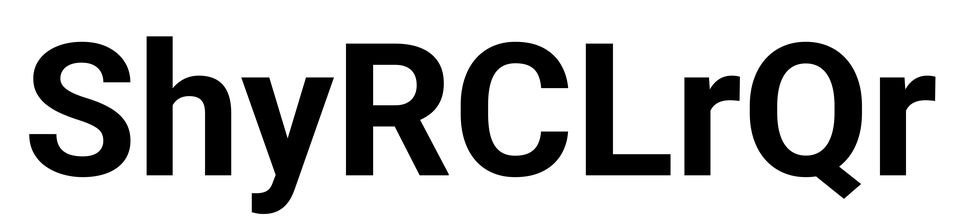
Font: Roboto_Bold